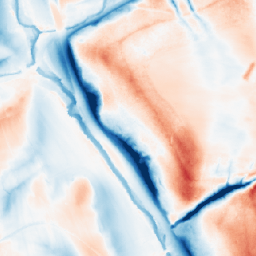
Category: classical
Decomposition family: gaussian_anisotropic
Decomposition parameters: sigma_x: 20
sigma_y: 5
Upsampling method: nearest
Upsampling parameters: scale: 4
Upsampling scale: 4